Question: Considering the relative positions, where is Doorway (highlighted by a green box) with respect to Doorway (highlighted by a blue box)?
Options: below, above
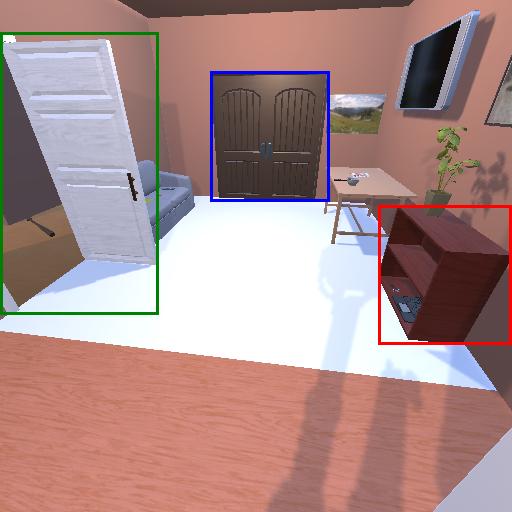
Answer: below